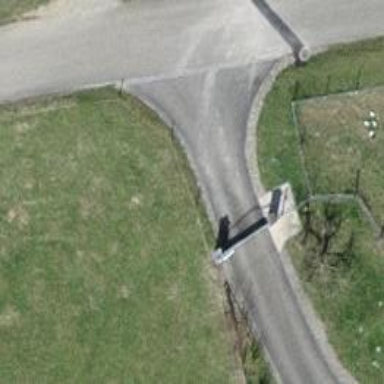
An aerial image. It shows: Gate.